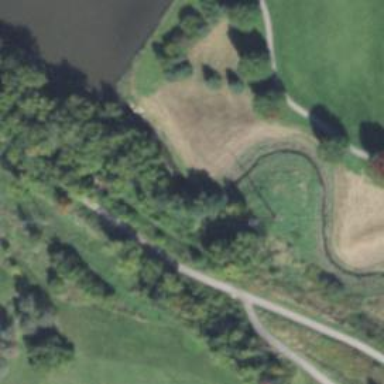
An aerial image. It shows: Abandoned railway running parallel to asphalt cycleway designated for nordic skiing.